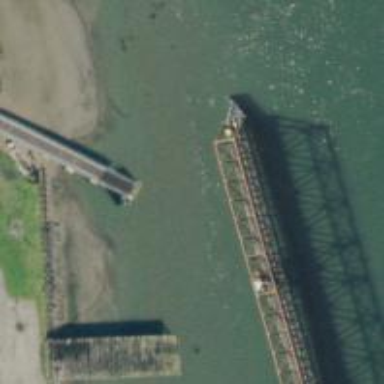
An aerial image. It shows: Swing bridge for railway crossing.